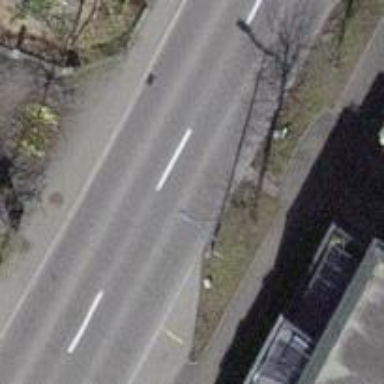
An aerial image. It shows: Secondary road with asphalt surface and sidewalks on both sides.